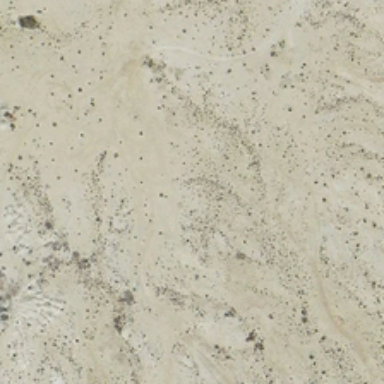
Many small green spots are scattered in a piece of khaki bareland .